Current action and preconditions to check: path_clear

Your task: For each precondition in the list above, predict whether it will hold at this action.

Consider the current scene as observed from the mobile robot's camera, and analyze the predicted future states of all dynamic agents (e.g., people, animals, vehicles, or any moving entities) within the NEXT SECOND.

IMPORTANT: Only answer "very likely" if you are absolutely certain—based on strong, clear evidence—that a dynamic agent will violate the precondition in the predicted future state. Do NOT answer "very likely" for unlikely, ambiguous, or low-probability risks.

Ask yourself for each precondition: Is there a high probability, with clear and convincing evidence, that the predicted future states of any dynamic agent will interfere with the predicted future state of the currently executing action within the NEXT SECOND, causing that precondition to fail?

Assess the risk level based on these predictions. Use "likely" or "very likely" if motions create a clear risk of interference.

Use "neutral" or "improbable" if agents are nearby but their predicted paths are clearly diverging or non-conflicting.

Failure Risk Categories: "very improbable", "improbable", "neutral", "likely", "very likely"

Answer Format: Output ONLY the probability_of_failure value from these categories: "very improbable", "improbable", "neutral", "likely", "very likely"

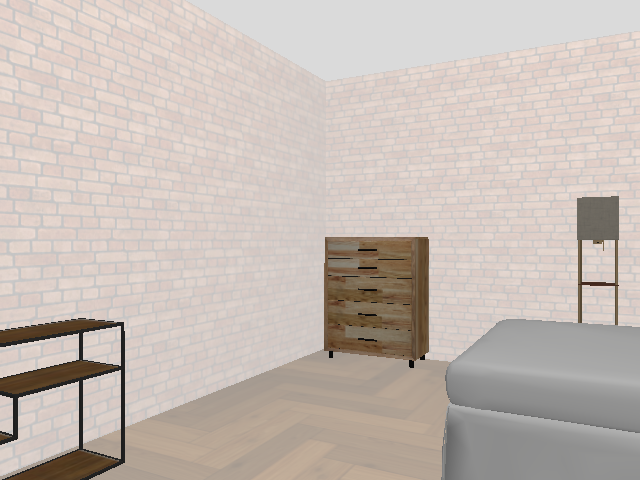

Answer: very improbable